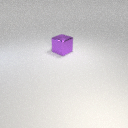
large purple metal cube